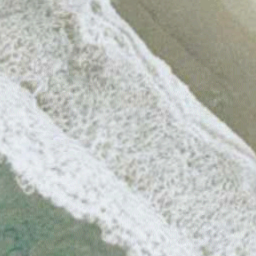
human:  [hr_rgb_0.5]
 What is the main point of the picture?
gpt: beach